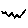
Label: zigzag